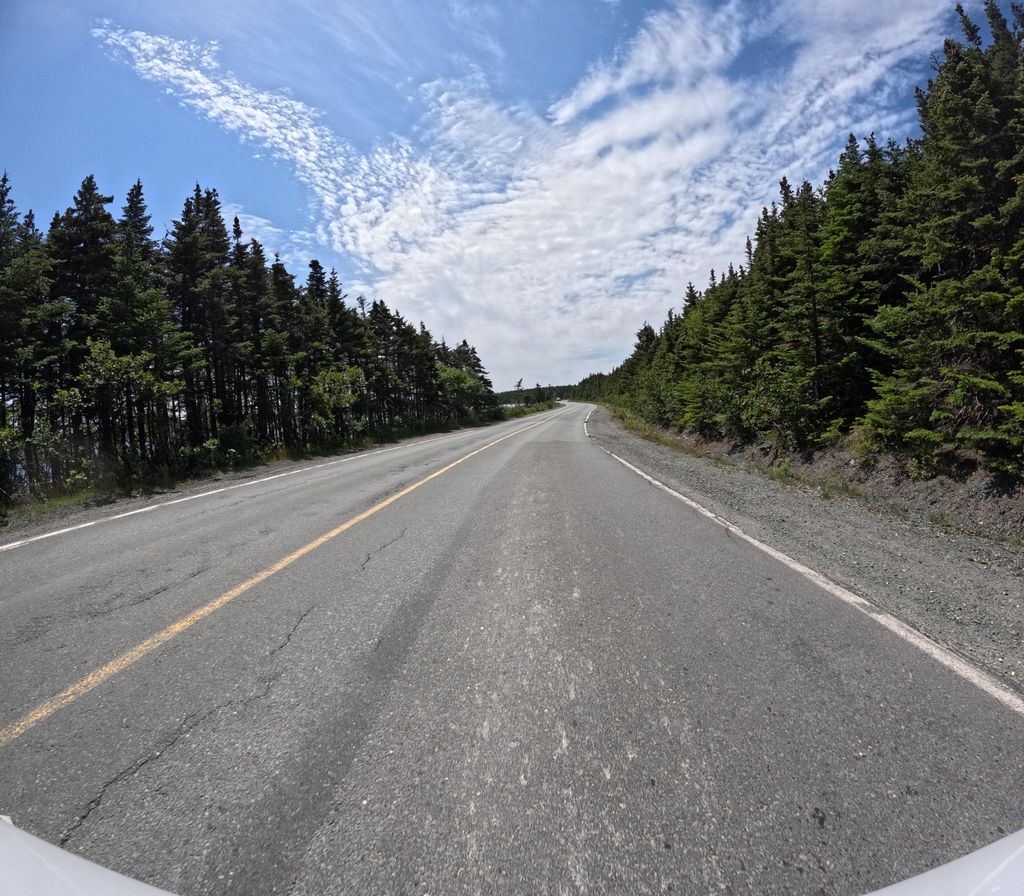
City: st_johns